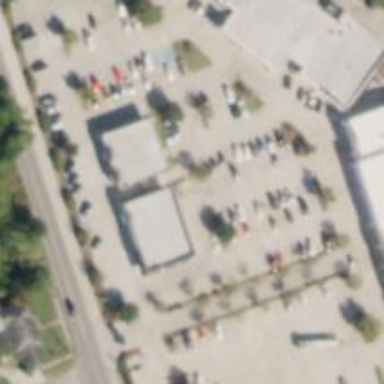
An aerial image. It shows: Healthcare clinic.